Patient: sex M, age 65
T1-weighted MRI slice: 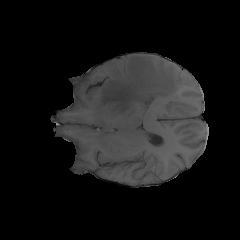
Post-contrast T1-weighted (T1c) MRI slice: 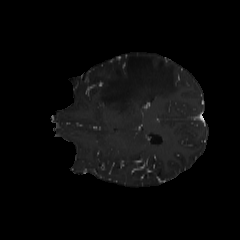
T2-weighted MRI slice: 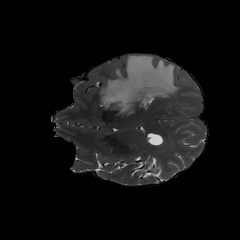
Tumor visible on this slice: yes
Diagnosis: Glioblastoma, IDH-wildtype
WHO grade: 4